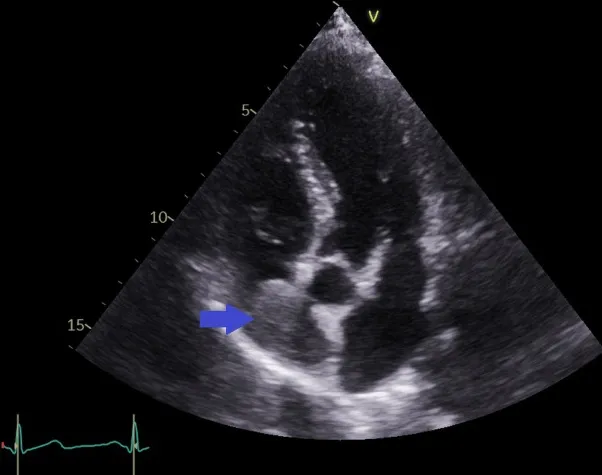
Apical five-chamber view showing the right atrial mass (blue arrow); the origin or the attachment of the mass could not be visualized from this view. The lower (juxta-atrial) superior vena cava could not be visualized from this view.
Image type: radiology (ultrasound)